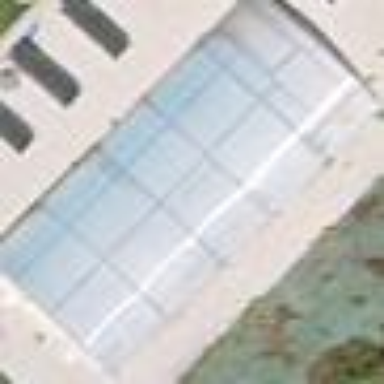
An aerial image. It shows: Swimming pool located in leisure land.